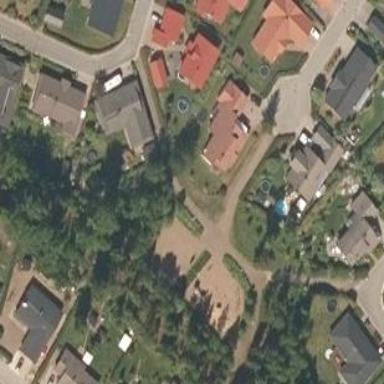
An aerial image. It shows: Playground area for leisure land.